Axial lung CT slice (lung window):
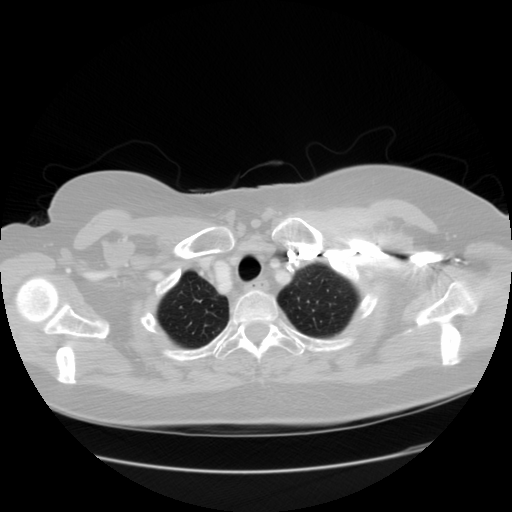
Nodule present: no